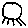
Label: sun